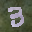
Label: 3